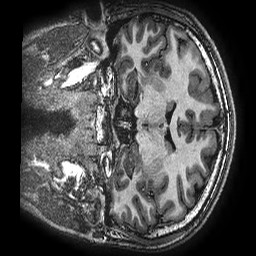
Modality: T1w
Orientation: coronal
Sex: male
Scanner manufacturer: ge
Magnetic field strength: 3 T
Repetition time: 0.00766 s
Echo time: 0.003476 s